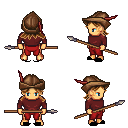
a pixel art fantasy rpg character, male body template, human, tanned skin, maroon long-sleeve shirt, red pants, brown loose hair, leather cap, black slippers, spear, four views (front, back, left, right), 2x2 character sprite sheet, small pixel art, hard edges, no anti-aliasing